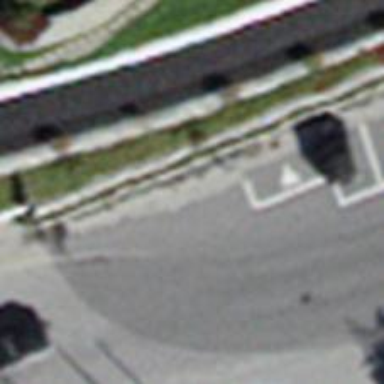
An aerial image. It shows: Motorcycle parking facility.